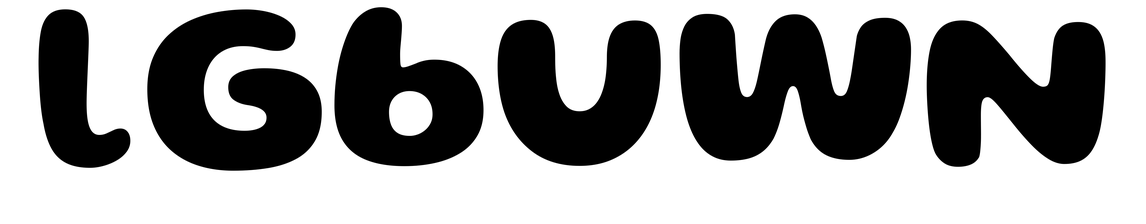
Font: Gluten_Bold